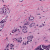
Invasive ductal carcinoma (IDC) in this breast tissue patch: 1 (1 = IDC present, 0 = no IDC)